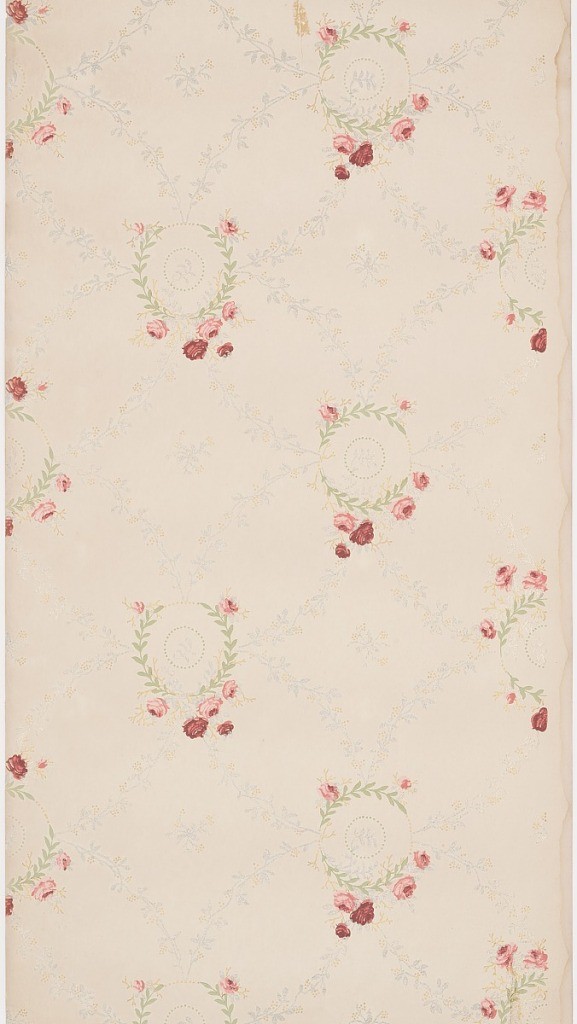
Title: Ceiling paper
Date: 1905–1915
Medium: Machine-printed paper, liquid mica, textured ground
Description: Small laurel wreaths with attached roses. Secondary pattern of foliate sprigs forming a grid or trellis framework. Printed on off-white ground.